Question: I am having in a variable called . I am constructing html elements and also I want to be inserted in an element attribute.
'''
var templateHtml = "":
$.each(loopValues, function(Key, Value) { // Loops which constructs dynamic data
var test = '{"type": "page"}'; // this is the json data which need to be appended as data-all attribute value.
templateHtml = templateHtml.concat("<a data-all="+ test +" href='javascript:;' class='icon' id='TestTt'></a>");
}
$("#sortable1").html(templateHtml);
'''
After executing these lines, when I see the constructed element, It is totally scrambled. How to get a well formatted json data in a element attribute ?

I . I want this functionality at html construction time.
I refered
<URL>
<URL>
Any Idea ?
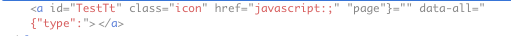
Answer: First, your code miss some syntax element :
'''
var templateHtml = ""; // use ; not :
$.each(loopValues, function (Key, Value) { // Loops which constructs dynamic data
var test = '"{type": "page"}'; // this is the json data which need to be appended as data-all attribute value.
templateHtml = templateHtml.concat("<a data-all=" + test + " href='javascript:;' class='icon' id='TestTt'></a>");
}); //close the loop call
'''
Then you need to add single quotes around your test variable when you append it. I suggest you choose where to use single quotes or doubles and stick to the choice permanently. I personnally use double quotes in HTML and single quotes in JS :
'''
var templateHtml = '';
$.each(loopValues, function (Key, Value) { // Loops which constructs dynamic data
var test = "{type: 'page'}"; // this is the json data which need to be appended as data-all attribute value.
//since its JSON i use single quote inside but double outside.
templateHtml = templateHtml.concat('<a data-all="' + test + '" href="javascript:;" class="icon" id="TestTt"></a>');
});
'''
<URL>